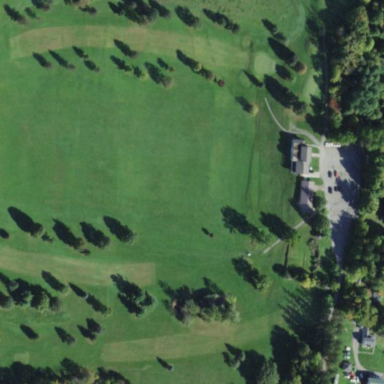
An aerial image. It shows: Grassy area used as driving range for golf.